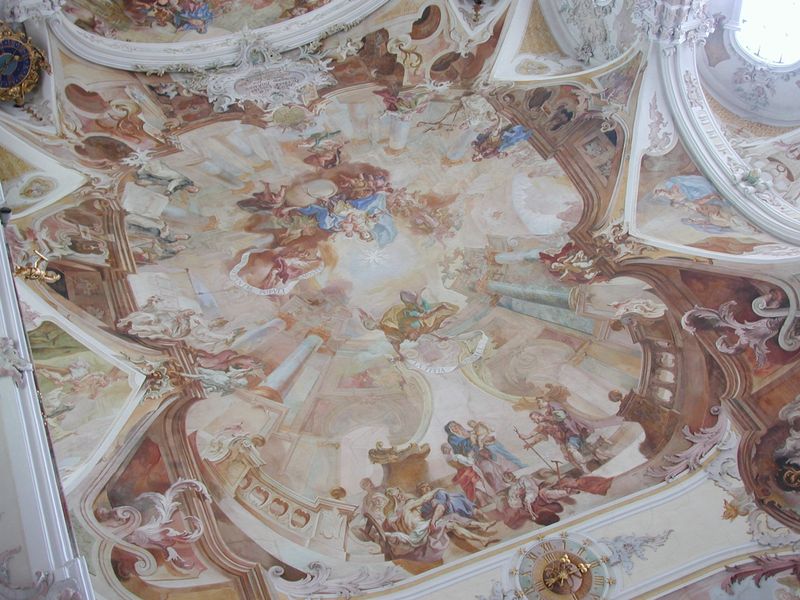
Titel: Deckenfresken
Künstler: Gottfried Bernhard Göz
Standort: Birnau am Bodensee, Wallfahrtskirche (EU - D - BW)
Schlagwörter: blau, gemälde, himmel, menschen, säulen, rot, malerei, wand, barock, kirche, gold, decke, putte, schrift, dekoration, tapete, verzierung, uhr, stuck, foto, bögen, gewölbe, balustrade, zentralperspektive, kunst, zwickel, kathedrale, schnörkel, zentral, heilige, fresko, stuckdecke, maria, wandbild, michelangelo, deckenmalerei, jesuskind, deckengewölbe, söulen, deckenbild, 13.15